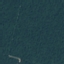
Land use / land cover class: Forest